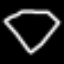
Label: diamond